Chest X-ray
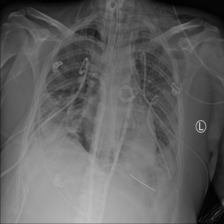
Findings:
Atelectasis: negative
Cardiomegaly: negative
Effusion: negative
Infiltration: negative
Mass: negative
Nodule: negative
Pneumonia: negative
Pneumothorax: negative
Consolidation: positive
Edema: negative
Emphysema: negative
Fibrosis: negative
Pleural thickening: negative
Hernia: negative